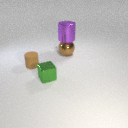
small green metal cube in front of large brown metal sphere